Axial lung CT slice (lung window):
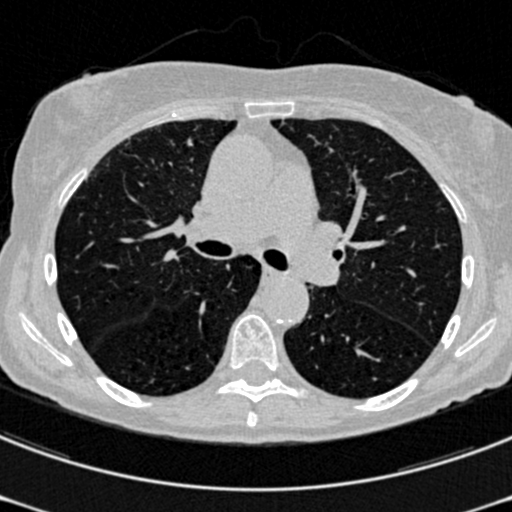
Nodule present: no